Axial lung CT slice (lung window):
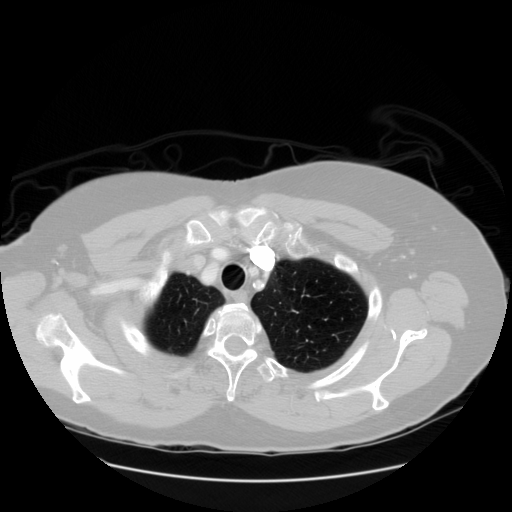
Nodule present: no